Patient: sex M, age 48
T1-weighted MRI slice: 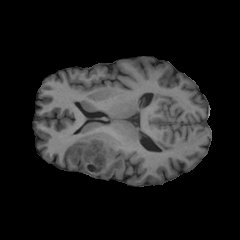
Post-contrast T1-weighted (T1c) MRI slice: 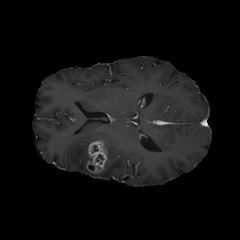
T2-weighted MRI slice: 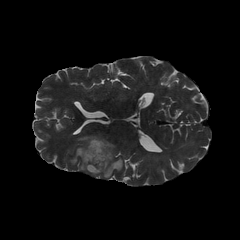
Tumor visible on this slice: yes
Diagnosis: Glioblastoma, IDH-wildtype
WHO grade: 4